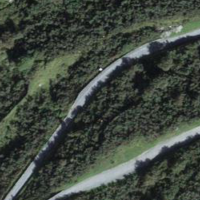
EUNIS habitat code: 31
Species observed at this site:
Vipera berus